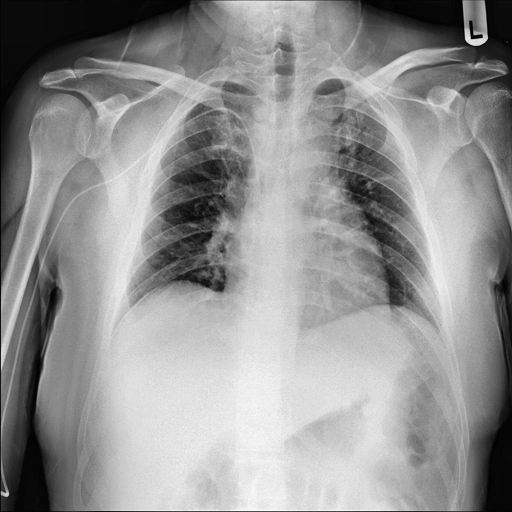
Finding: NORMAL